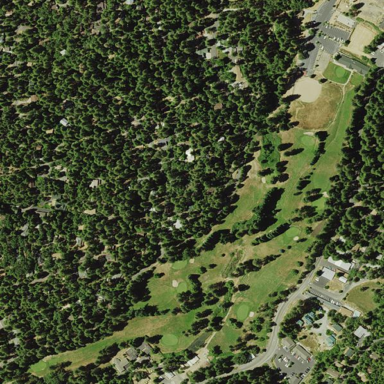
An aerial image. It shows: Golf course surrounded by greenery.